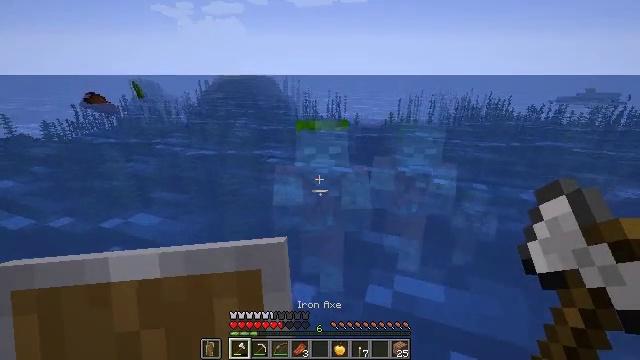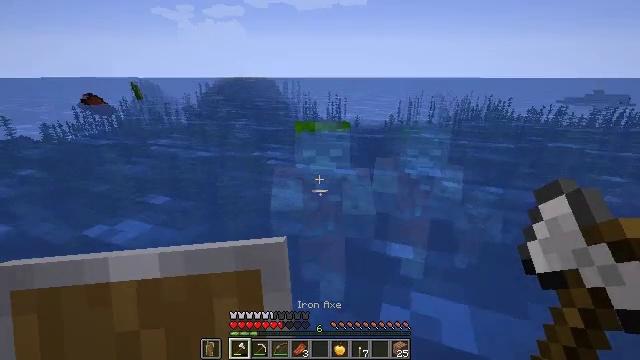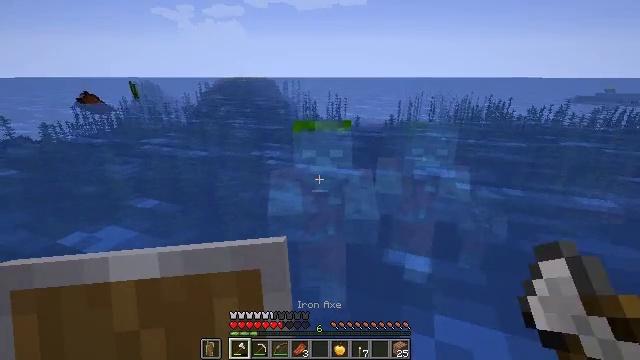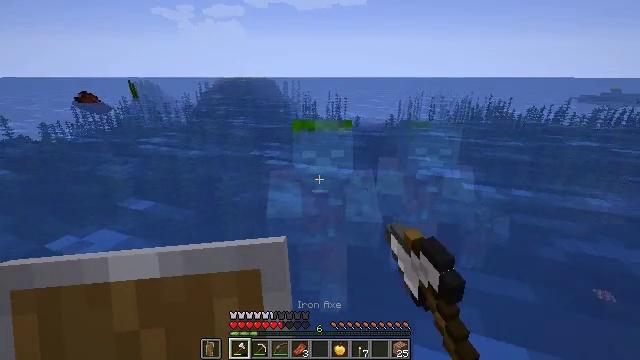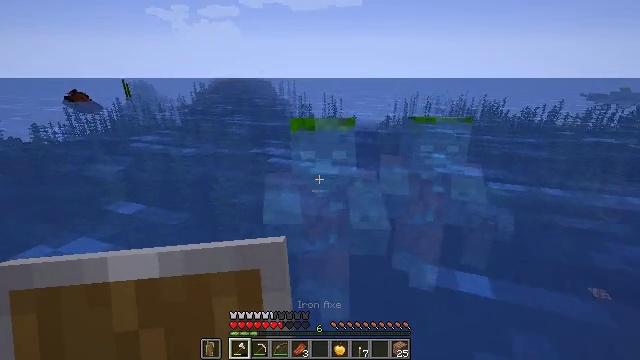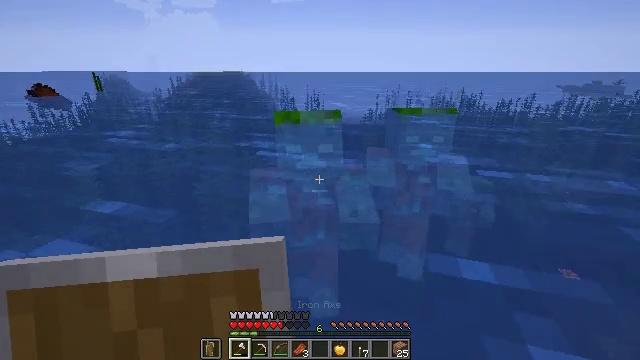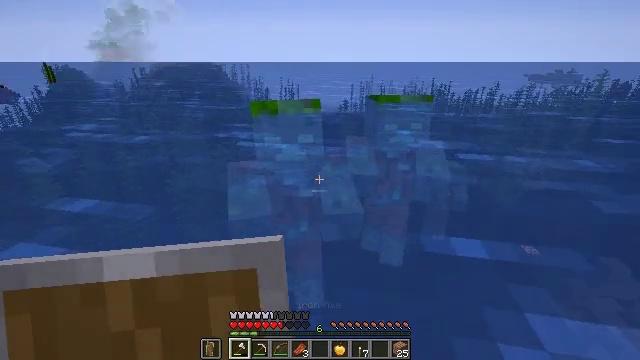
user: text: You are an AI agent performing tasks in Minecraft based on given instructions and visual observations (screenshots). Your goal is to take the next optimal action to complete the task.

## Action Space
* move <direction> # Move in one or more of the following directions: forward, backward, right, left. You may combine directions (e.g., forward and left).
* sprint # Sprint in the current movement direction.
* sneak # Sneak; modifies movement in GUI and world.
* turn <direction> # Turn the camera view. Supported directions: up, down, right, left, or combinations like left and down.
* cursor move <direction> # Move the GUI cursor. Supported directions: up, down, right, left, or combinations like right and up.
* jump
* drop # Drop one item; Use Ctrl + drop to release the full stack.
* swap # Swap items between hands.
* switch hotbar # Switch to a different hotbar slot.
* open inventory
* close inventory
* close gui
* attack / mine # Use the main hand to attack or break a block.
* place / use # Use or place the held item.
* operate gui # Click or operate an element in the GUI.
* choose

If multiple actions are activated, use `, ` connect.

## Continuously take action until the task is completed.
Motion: motion action
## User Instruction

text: Battle with a drowned.
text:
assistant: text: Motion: move forward
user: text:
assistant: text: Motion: move forward, attack / mine
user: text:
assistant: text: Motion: move left, attack / mine
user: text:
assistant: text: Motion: move back and move left, attack / mine
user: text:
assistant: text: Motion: move back and move left, turn right and down
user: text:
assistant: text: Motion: move back and move left, turn right and down
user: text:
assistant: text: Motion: no_op